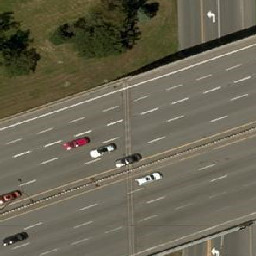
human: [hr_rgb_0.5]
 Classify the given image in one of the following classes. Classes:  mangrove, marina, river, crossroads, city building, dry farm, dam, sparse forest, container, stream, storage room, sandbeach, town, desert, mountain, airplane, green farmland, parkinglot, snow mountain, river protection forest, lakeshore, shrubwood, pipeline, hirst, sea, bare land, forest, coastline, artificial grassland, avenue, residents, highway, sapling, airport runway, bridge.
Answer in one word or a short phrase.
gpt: highway